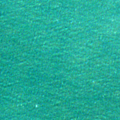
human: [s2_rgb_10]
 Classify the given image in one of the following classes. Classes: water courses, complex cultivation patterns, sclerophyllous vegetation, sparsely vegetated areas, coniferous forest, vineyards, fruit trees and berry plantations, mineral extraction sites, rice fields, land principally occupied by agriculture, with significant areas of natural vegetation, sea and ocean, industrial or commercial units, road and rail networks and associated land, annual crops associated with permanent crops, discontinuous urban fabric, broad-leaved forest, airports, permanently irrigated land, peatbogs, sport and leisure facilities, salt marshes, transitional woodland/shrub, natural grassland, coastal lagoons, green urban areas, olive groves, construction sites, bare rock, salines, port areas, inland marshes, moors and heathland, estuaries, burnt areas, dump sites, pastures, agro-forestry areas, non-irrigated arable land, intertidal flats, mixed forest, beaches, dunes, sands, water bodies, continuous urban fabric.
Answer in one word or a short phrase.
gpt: sea and ocean